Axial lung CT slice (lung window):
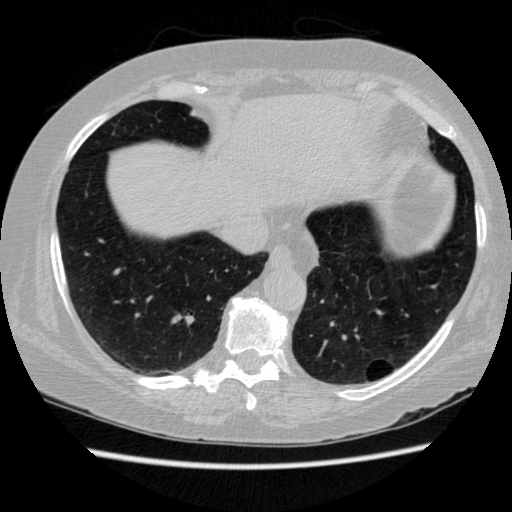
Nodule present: no